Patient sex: M
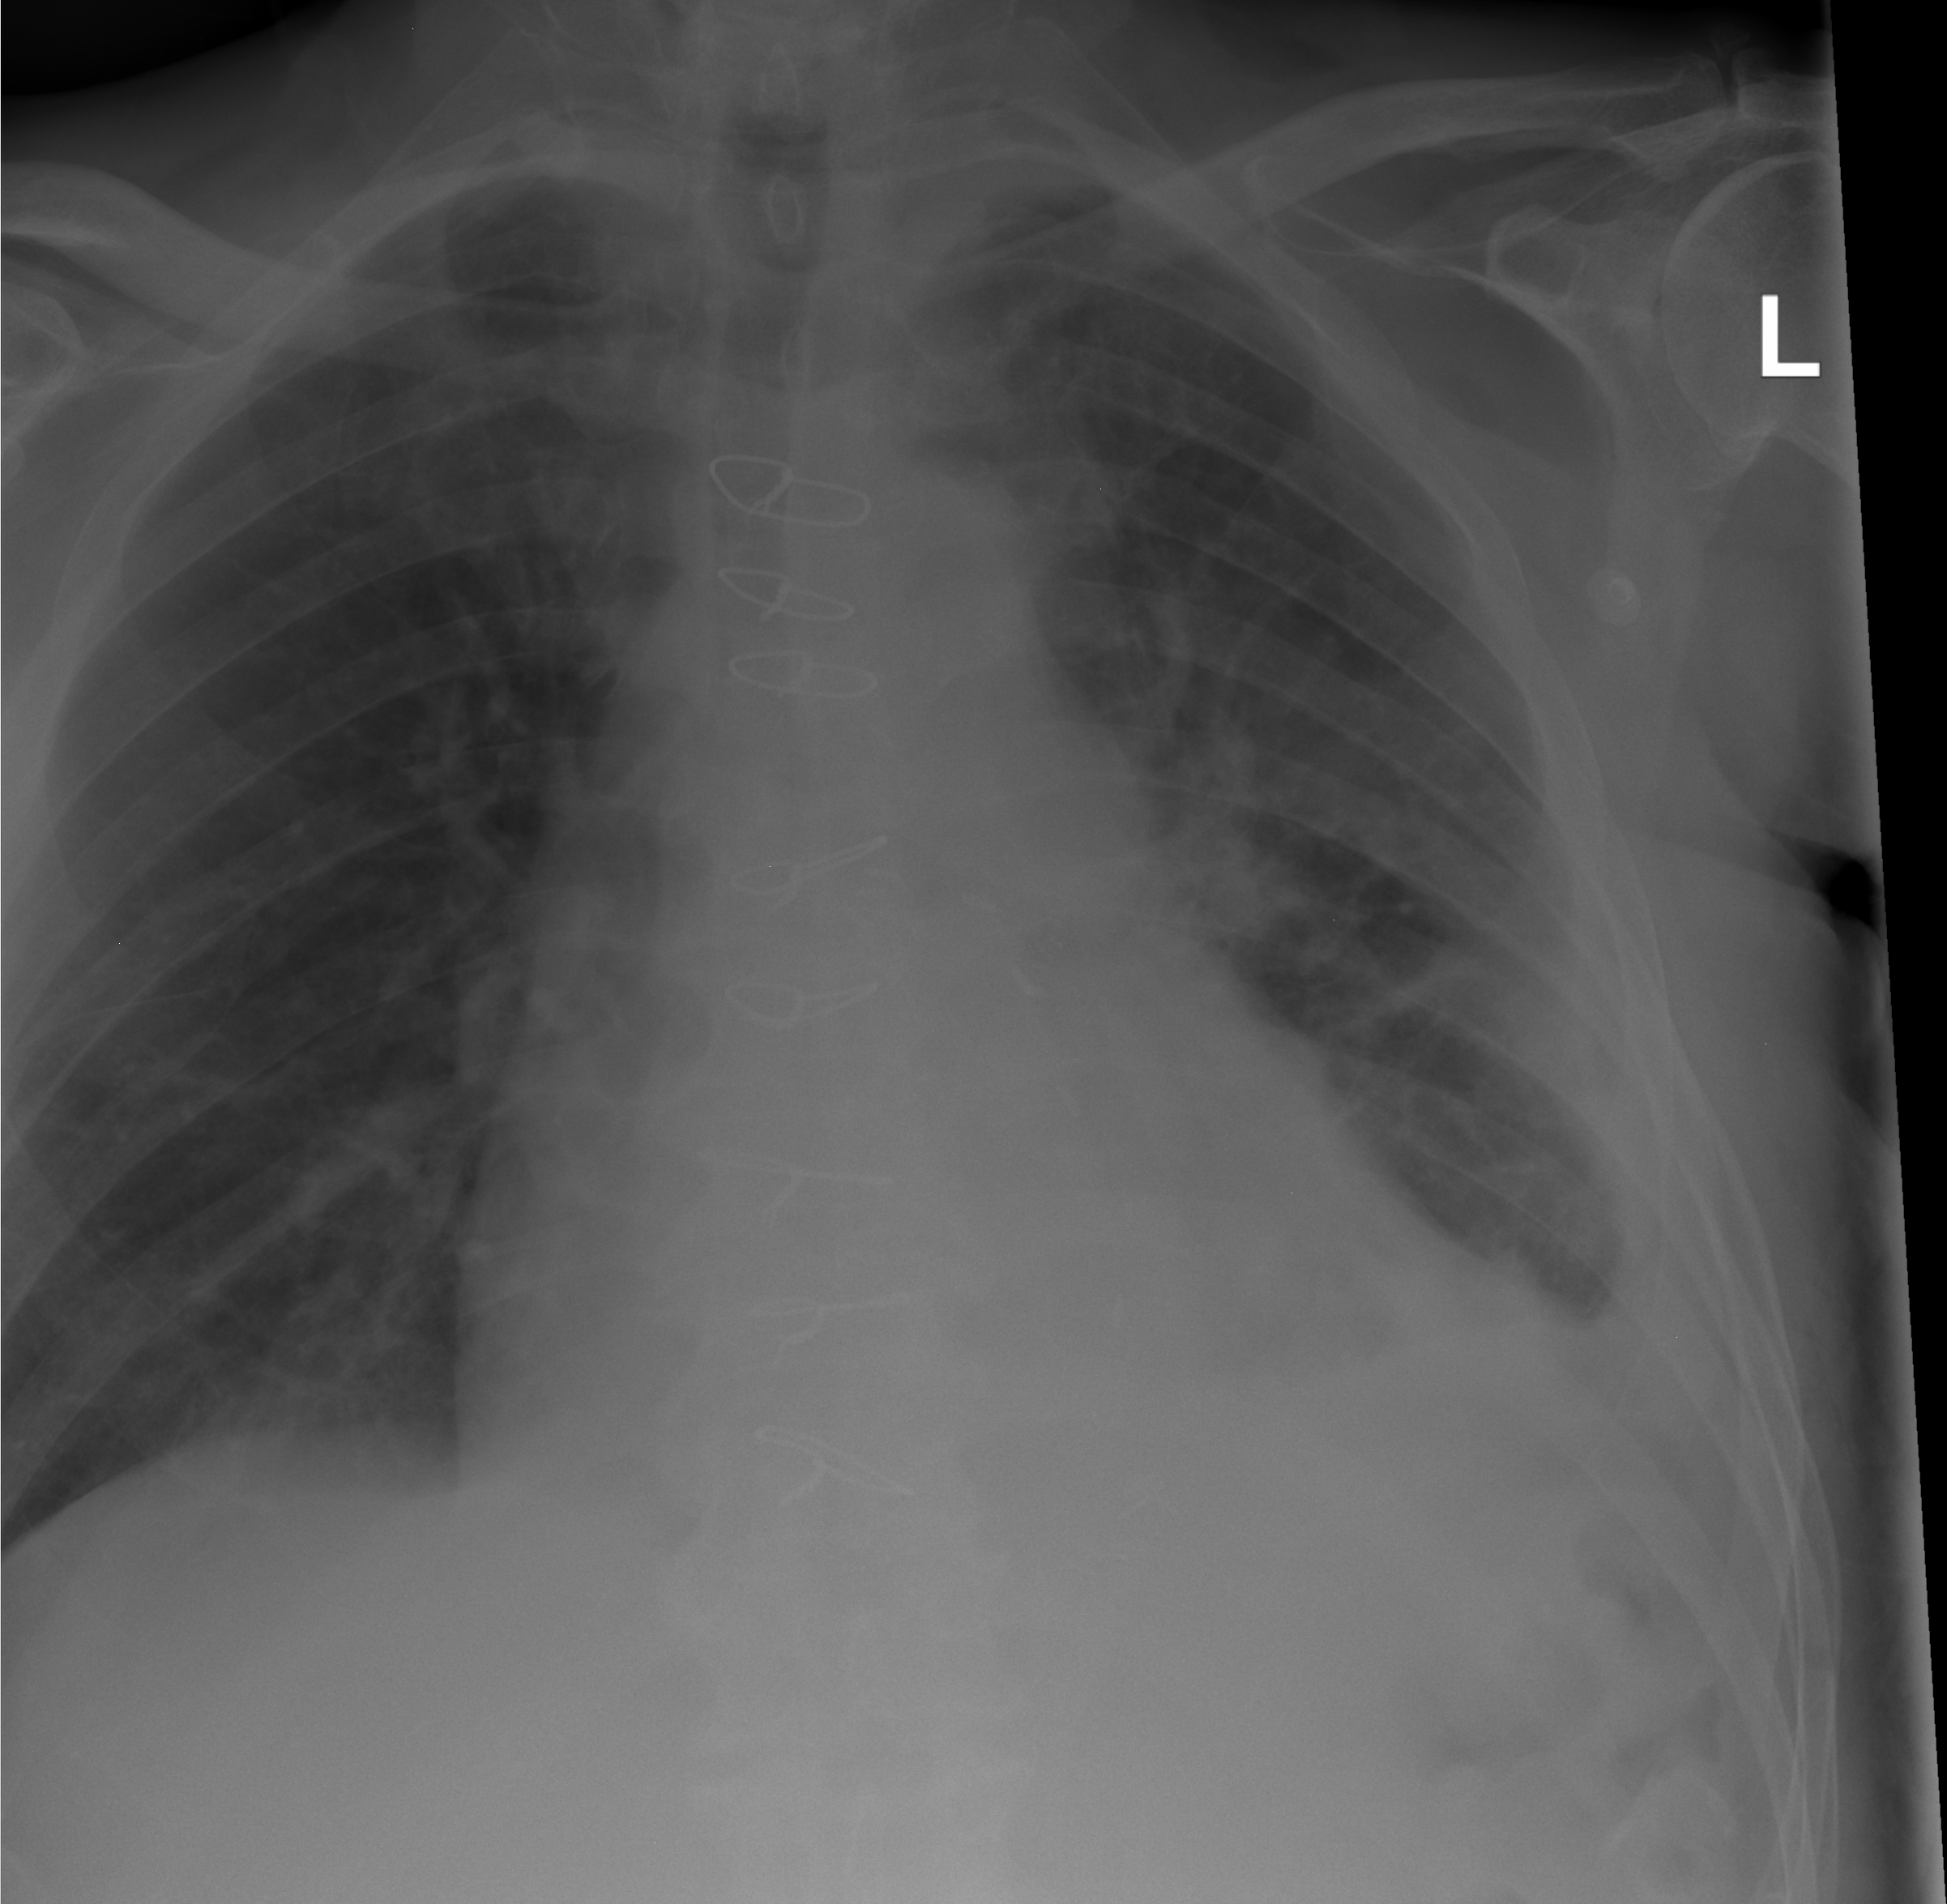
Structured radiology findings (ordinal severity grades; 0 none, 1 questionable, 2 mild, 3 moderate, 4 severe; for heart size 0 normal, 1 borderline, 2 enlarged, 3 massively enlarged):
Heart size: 2
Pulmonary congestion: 2
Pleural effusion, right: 2
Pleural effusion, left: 2
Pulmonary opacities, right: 0
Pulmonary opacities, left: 2
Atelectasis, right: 0
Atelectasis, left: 2